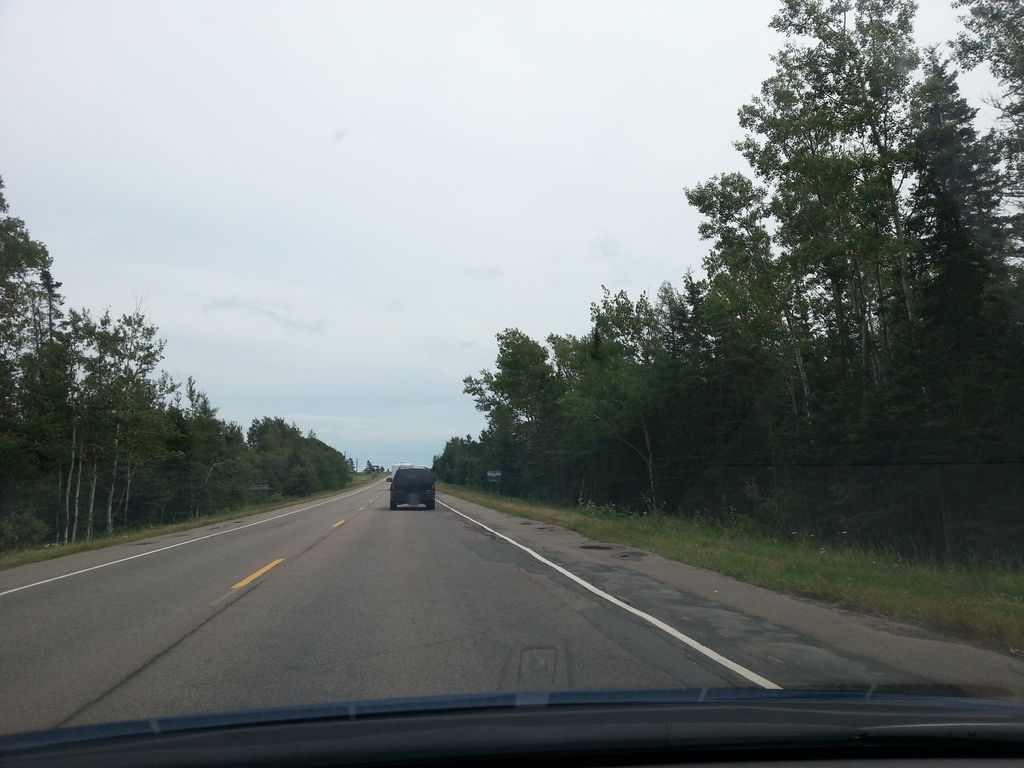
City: charlottetown